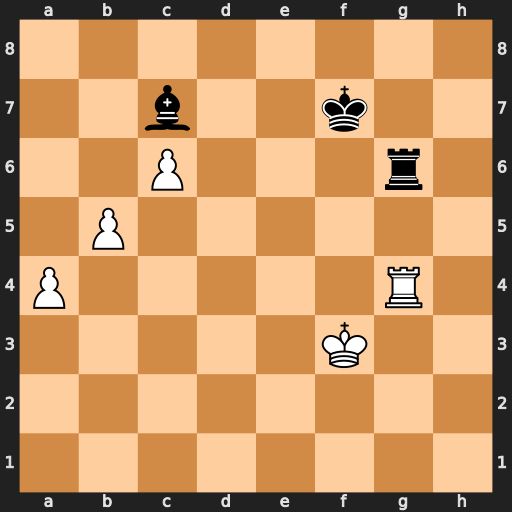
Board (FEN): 8/2b2k2/2P3r1/1P6/P5R1/5K2/8/8
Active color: w
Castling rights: -
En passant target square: -
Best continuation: Rxg6 Kxg6 Ke4 Kf6 Kd5 Ke7 Kc5